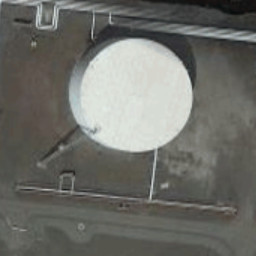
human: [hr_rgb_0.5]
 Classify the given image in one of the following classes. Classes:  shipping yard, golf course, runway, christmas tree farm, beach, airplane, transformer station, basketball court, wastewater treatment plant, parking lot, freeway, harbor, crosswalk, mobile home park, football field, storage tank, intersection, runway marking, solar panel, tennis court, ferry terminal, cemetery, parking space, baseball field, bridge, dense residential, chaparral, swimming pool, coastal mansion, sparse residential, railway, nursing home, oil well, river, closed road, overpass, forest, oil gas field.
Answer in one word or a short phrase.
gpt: storage tank